Field crop: maize
Growth stage: 2
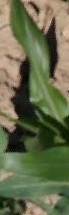
Species: maize